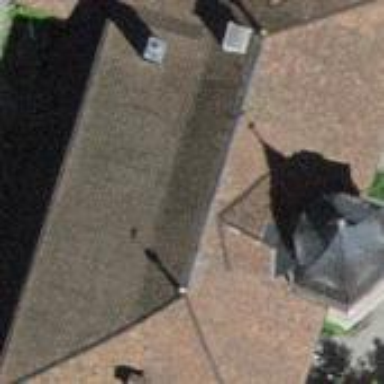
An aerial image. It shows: Building with hipped roof.